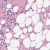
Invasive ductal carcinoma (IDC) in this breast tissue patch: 0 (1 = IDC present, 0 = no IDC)